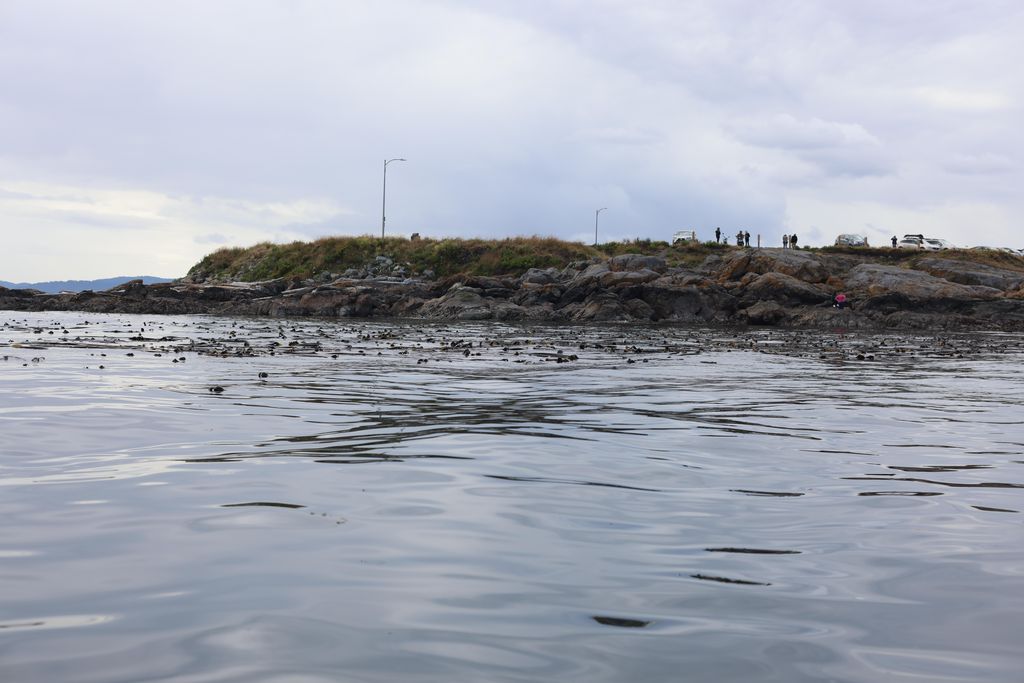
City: victoria